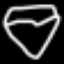
Label: diamond